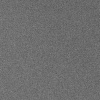
Atmospheric dust classification: dusty